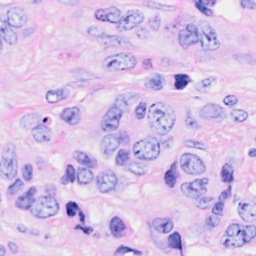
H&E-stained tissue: Breast